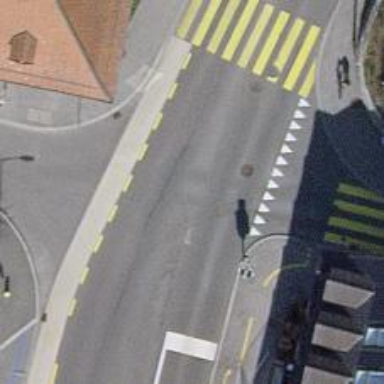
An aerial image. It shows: Road with traffic signals.